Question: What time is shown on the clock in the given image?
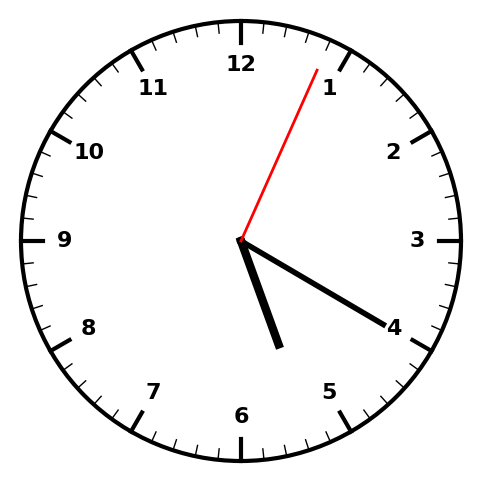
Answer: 05:20:04